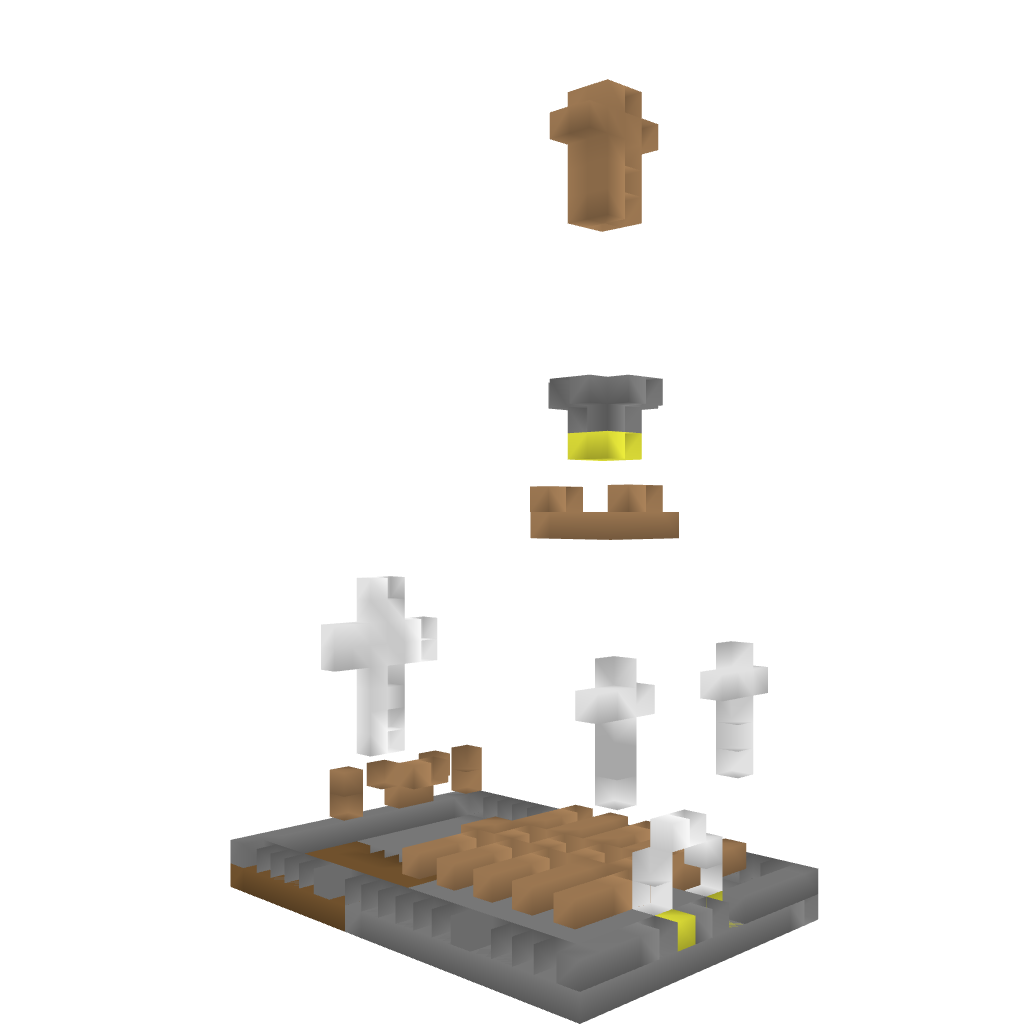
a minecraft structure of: Church bad low quality